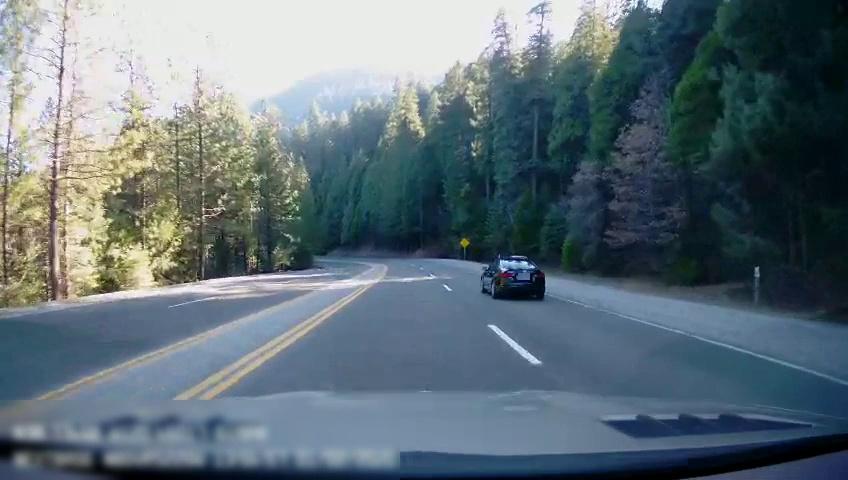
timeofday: Day
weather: Sunny
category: Drivable Space
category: Vehicles | Car
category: Lanes | Opposite Lane
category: Lanes | Alternate Lane
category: Lanes | Current Lane
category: Lanes | Opposite Lane
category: Lanes | Current Lane
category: Lanes | Alternate Lane
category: Lanes | Opposite Lane
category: Traffic | Signs